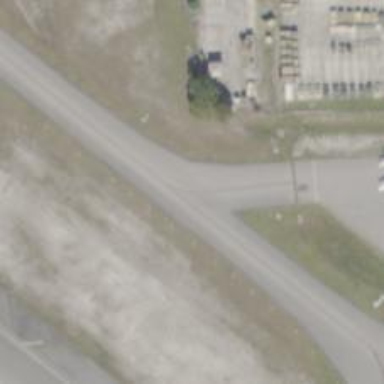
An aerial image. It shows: Image of taxiway at airport.